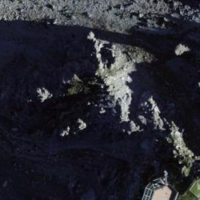
EUNIS habitat code: 48
Species observed at this site:
Campanula thyrsoides
Rumex alpinus